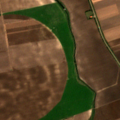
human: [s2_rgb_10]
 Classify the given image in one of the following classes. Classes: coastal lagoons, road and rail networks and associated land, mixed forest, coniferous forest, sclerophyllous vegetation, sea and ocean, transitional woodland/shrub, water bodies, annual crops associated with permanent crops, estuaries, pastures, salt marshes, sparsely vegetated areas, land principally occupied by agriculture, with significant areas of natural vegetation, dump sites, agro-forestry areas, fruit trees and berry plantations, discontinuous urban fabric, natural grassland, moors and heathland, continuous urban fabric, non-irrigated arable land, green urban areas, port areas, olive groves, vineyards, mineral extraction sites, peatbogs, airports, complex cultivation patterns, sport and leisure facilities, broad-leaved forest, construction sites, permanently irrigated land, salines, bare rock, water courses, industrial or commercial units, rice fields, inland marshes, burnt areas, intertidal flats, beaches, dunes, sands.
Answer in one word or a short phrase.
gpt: non-irrigated arable land